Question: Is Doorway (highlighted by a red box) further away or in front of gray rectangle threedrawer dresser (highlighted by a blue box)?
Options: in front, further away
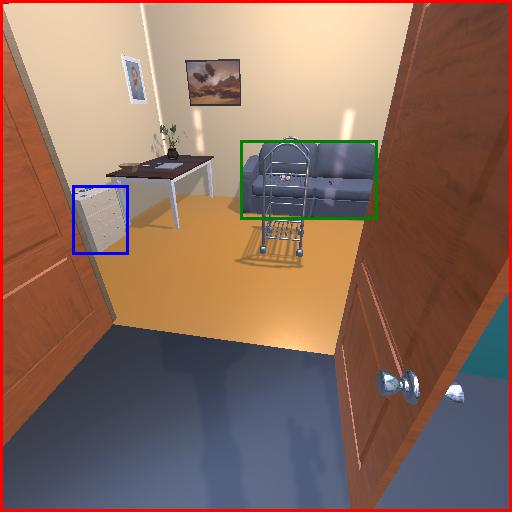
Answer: in front